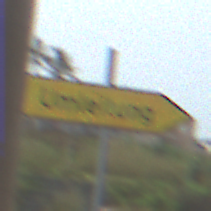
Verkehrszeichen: UmleitungswegweiserRechtsweisend
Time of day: Midday
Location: Roofed (Beach)
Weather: Overcast
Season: NotSpecified
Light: Natural